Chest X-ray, PA view. Patient: 69 years old, sex F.
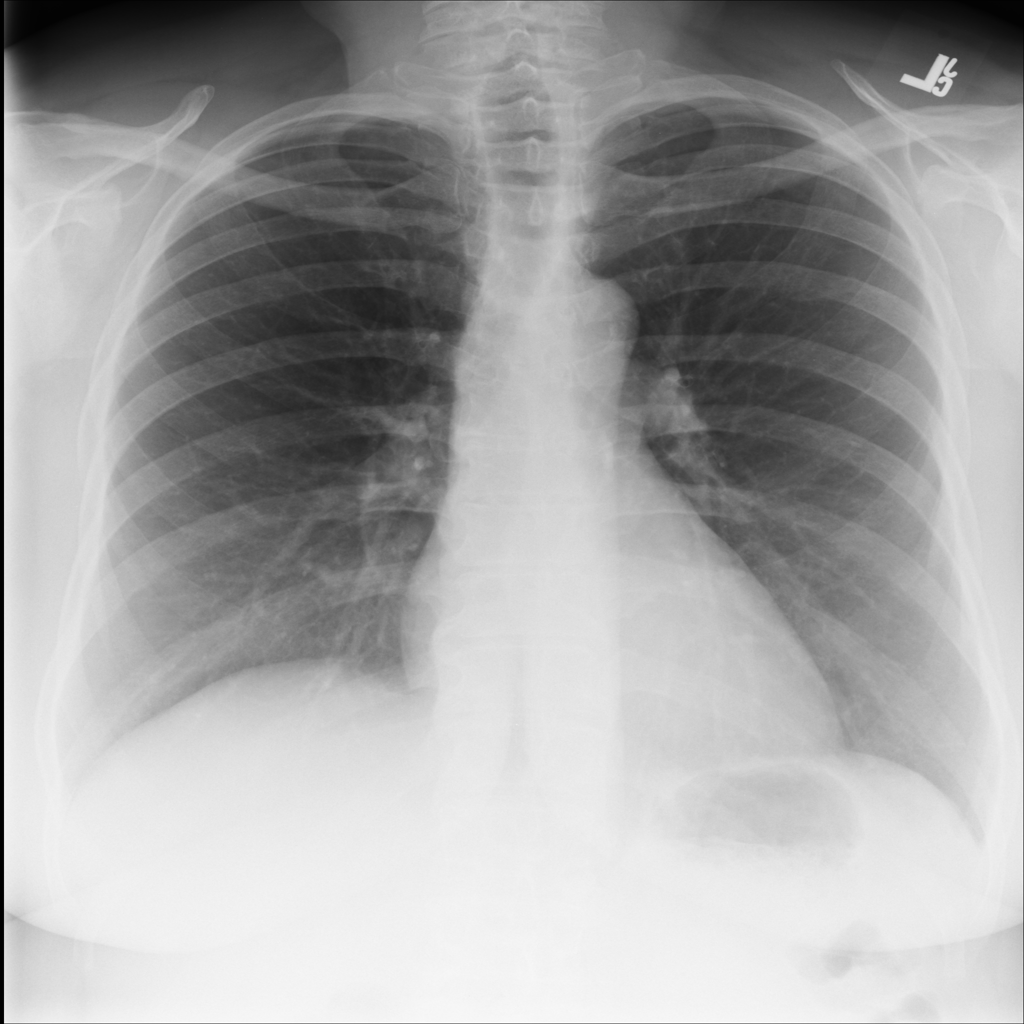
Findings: No Finding